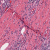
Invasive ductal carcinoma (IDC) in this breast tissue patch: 1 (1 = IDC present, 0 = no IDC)